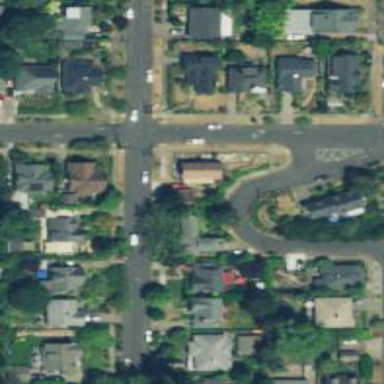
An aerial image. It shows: Residential road with sidewalk on the left.